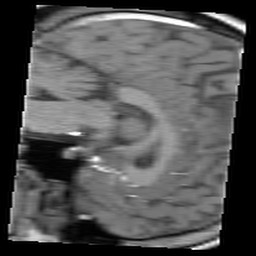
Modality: FLASH
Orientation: sagittal
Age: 38
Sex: male
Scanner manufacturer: siemens
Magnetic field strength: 3 T
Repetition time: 0.245 s
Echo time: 0.0026 s